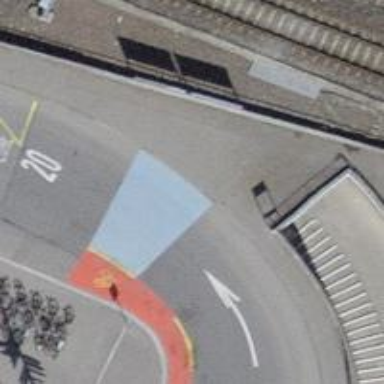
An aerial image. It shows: Footway with asphalt surface leading through tunnel. The cycleway and footway surfaces are both concrete.